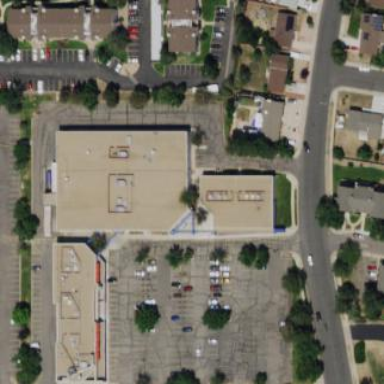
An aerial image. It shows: Retail building.